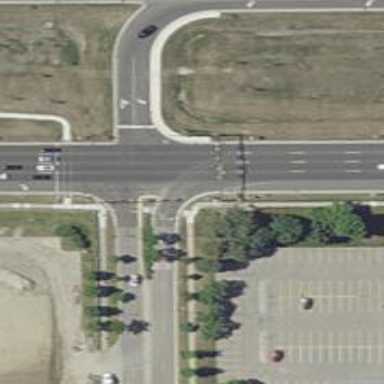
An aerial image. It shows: Footway that serves as traffic island.